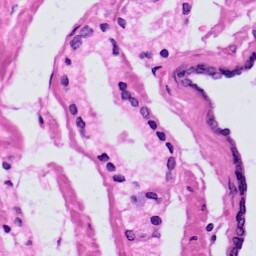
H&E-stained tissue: Prostate